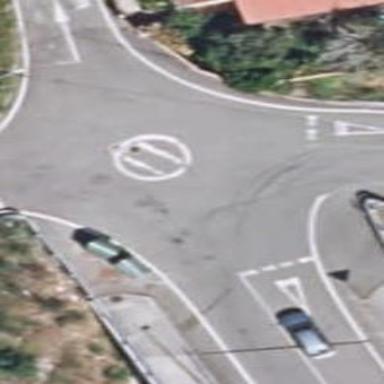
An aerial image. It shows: Roundabout on residential road.